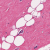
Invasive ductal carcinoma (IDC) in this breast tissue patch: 0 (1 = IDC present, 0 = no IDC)